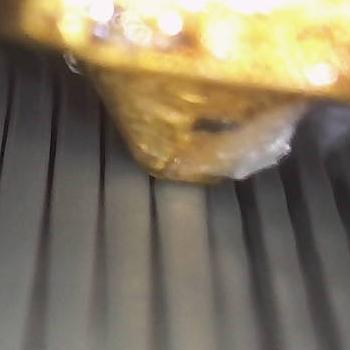
Flow rate: 162%